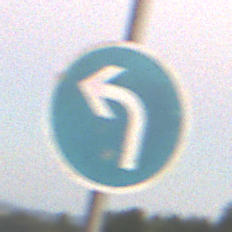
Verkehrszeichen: VorgeschriebeneFahrtrichtungLinks
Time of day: SunriseSunset
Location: Outdoor (Nature)
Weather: Clear
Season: NotSpecified
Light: Natural